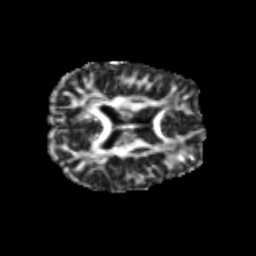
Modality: FA
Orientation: axial
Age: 24
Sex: male
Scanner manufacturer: siemens
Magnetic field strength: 3 T
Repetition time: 3.5 s
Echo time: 0.113 s